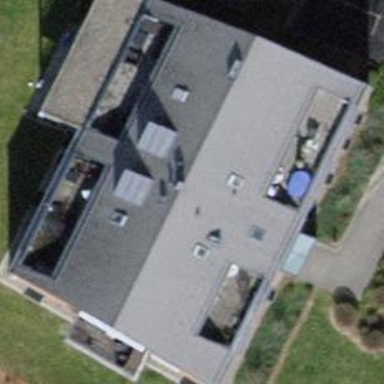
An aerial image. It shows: Red apartment building with gabled roof.